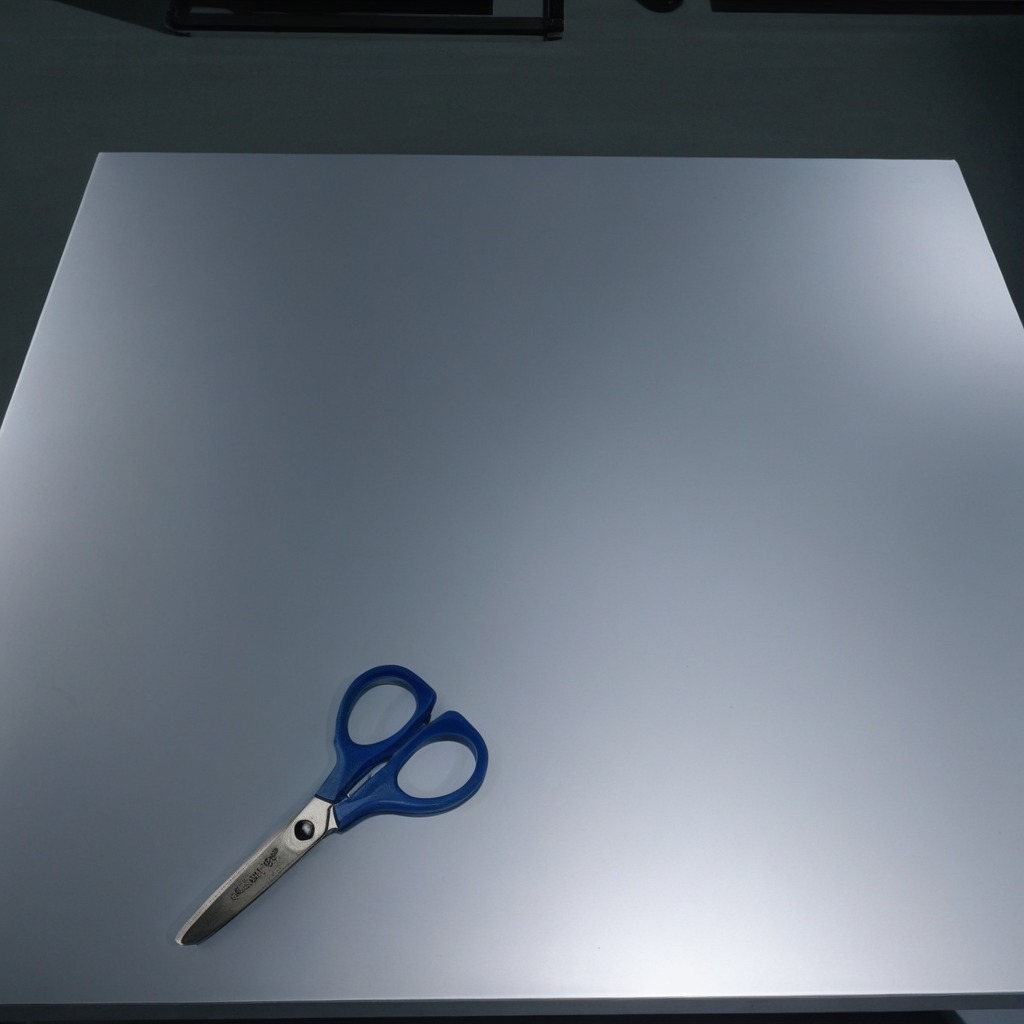
A scissor is lying on the tabletop.